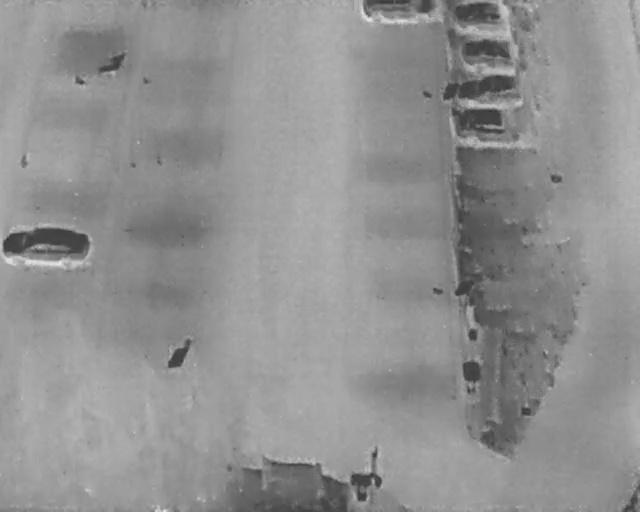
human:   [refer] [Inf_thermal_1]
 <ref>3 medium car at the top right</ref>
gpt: <box>[[73, 9, 78, 24, 2], [74, 3, 79, 16, 2], [73, -3, 77, 9, 2]]</box>

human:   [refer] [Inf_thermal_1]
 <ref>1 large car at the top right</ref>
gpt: <box>[[73, 16, 79, 32, 2]]</box>